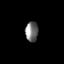
Tissue: prostate
Cell type: T cells
Senescence score: 0.7026
Nuclear area (px): 249
Mean DAPI intensity: 120.655